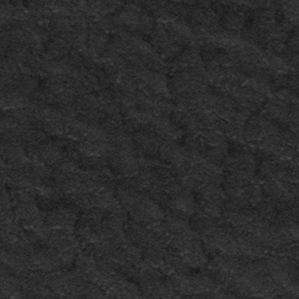
Label: frost